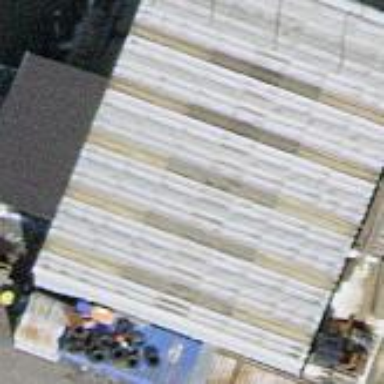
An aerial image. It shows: Shed building.